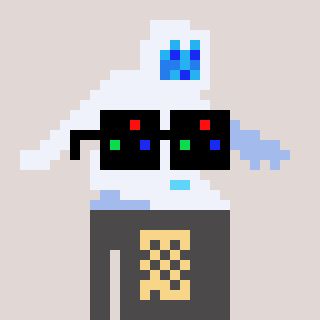
a pixel art character with square black sunglasses, a yeti-shaped head and a grayscale-colored body on a warm background